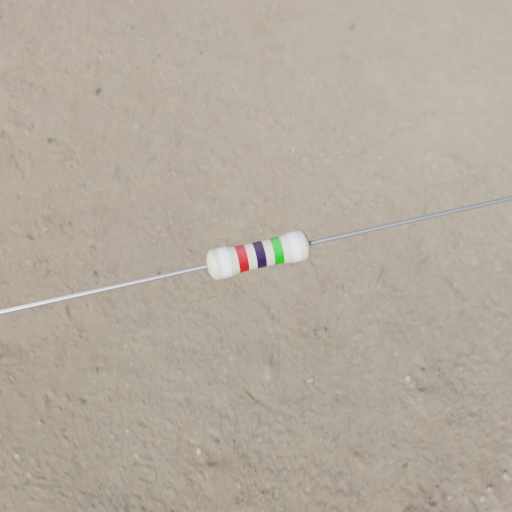
Resistor colour bands (in order): white, red, black, green, white